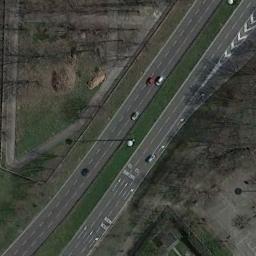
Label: freeway